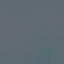
Label: SeaLake